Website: walmart
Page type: cart
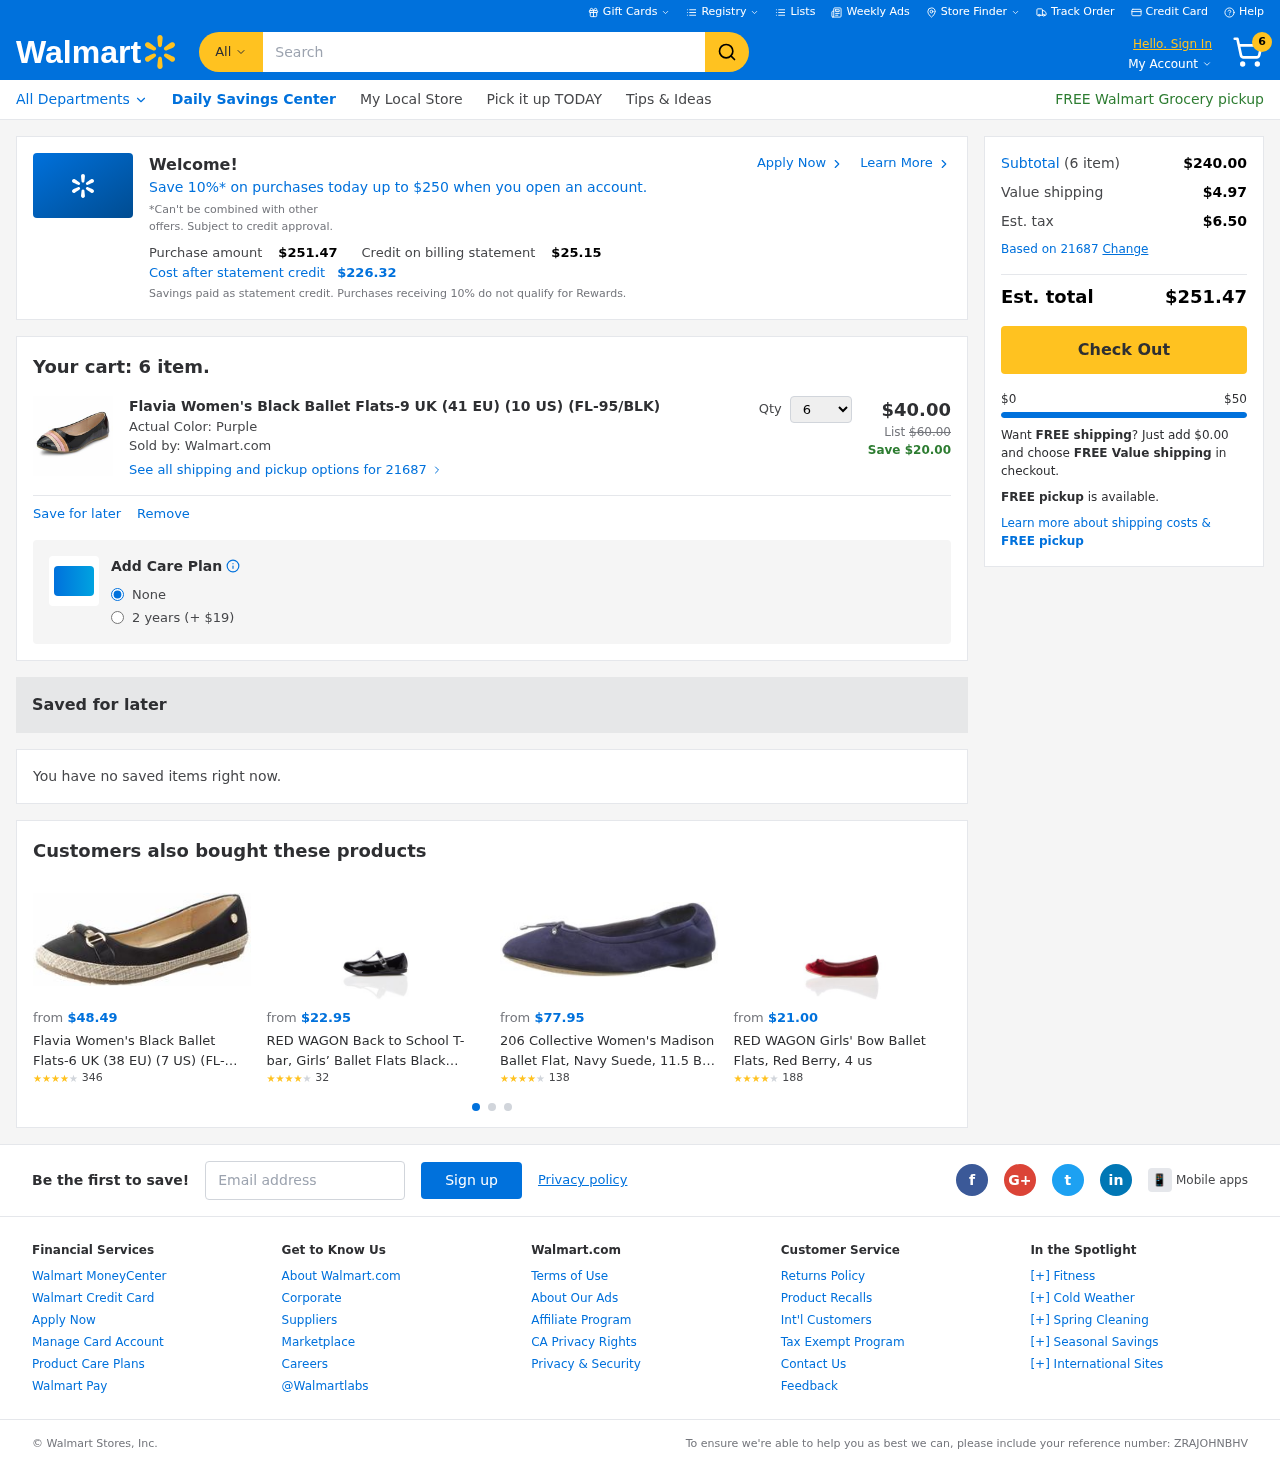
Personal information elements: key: PII_EMAIL
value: chadbrown@yahoo.com
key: PII_POSTCODE
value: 21687
Product elements: key: PRODUCT1_NAME
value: Flavia Women's Black Ballet Flats-9 UK (41 EU) (10 US) (FL-95/BLK)
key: PRODUCT1_PRICE
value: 40
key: PRODUCT1_QUANTITY
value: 6
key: PRODUCT2_NAME
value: Flavia Women's Black Ballet Flats-6 UK (38 EU) (7 US) (FL-926/BLK)
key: PRODUCT2_NUM_RATINGS
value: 346
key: PRODUCT2_PRICE
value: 48.49
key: PRODUCT2_RATING
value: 4.4
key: PRODUCT3_NAME
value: RED WAGON Back to School T-bar, Girls’ Ballet Flats Black (Black Patent) 3
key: PRODUCT3_NUM_RATINGS
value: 32
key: PRODUCT3_PRICE
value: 22.95
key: PRODUCT3_RATING
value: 4.2
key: PRODUCT4_NAME
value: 206 Collective Women's Madison Ballet Flat, Navy Suede, 11.5 B US
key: PRODUCT4_NUM_RATINGS
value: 138
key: PRODUCT4_PRICE
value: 77.95
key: PRODUCT4_RATING
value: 4.3
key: PRODUCT5_NAME
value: RED WAGON Girls' Bow Ballet Flats, Red Berry, 4 us
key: PRODUCT5_NUM_RATINGS
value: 188
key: PRODUCT5_PRICE
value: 21
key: PRODUCT5_RATING
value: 4.3
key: PRODUCT1_ORIGINAL_PRICE
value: $60.00
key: PRODUCT1_SAVINGS
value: Save $20.00
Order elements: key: ORDER_NUM_ITEMS
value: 6
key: ORDER_TOTAL
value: $251.47
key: PROMO_TOTAL_AFTER_CREDIT
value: $226.32
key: ORDER_SUBTOTAL
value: $240.00
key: ORDER_SHIPPING_COST
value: $4.97
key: ORDER_TAX
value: $6.50
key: FREE_SHIPPING_REMAINING
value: $0.00
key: ORDER_REFERENCE_NUMBER
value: ZRAJOHNBHV
Search elements: key: HEADER_SEARCH
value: Search
Other elements: key: PROMO_CREDIT
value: $25.15